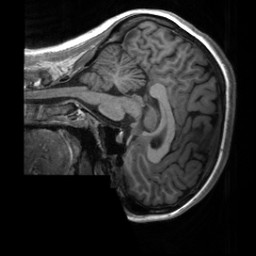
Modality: T1w
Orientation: sagittal
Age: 26
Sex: female
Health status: healthy
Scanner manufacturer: siemens
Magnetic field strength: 3 T
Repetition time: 2 s
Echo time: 0.00232 s